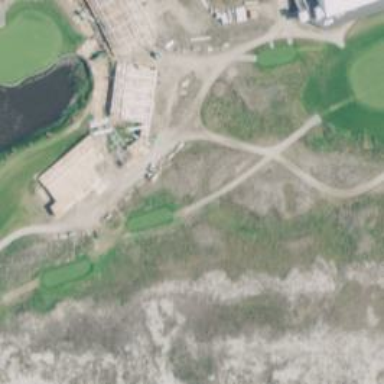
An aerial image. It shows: Pathway for golfing.